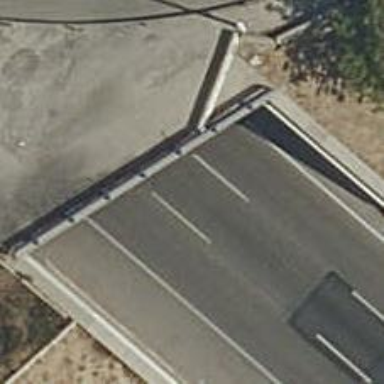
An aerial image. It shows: Tunnel under motorway link.